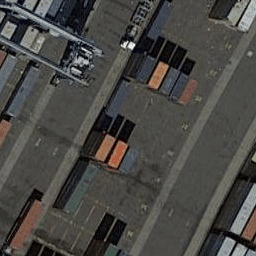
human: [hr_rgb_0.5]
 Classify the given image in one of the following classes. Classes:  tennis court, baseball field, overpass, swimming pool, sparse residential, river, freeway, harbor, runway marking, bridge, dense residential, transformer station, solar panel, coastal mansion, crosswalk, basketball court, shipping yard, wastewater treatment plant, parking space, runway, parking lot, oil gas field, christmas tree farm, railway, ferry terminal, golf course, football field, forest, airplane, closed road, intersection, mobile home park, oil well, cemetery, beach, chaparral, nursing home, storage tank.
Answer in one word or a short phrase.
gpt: shipping yard